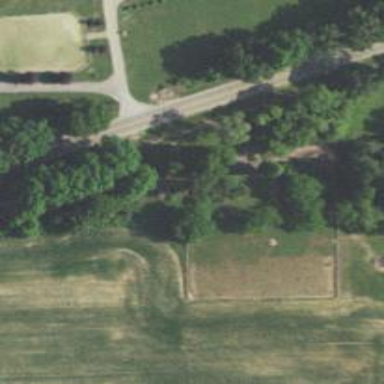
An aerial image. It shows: Memorial site with historic significance.